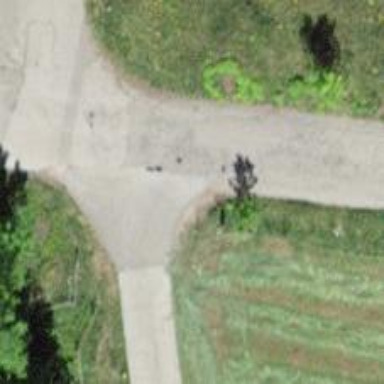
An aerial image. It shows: Unclassified road with asphalt surface.